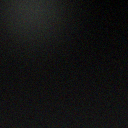
Screen state: off